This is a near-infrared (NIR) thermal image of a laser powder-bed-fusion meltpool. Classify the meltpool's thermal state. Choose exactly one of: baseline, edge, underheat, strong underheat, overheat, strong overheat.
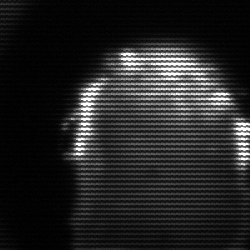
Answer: baseline